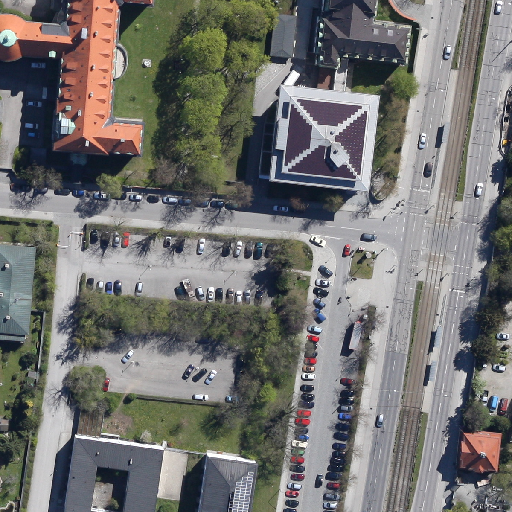
Referring expression: sidewalk along with tree